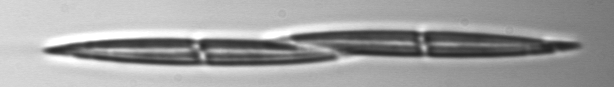
Label: Pseudo-nitzschia